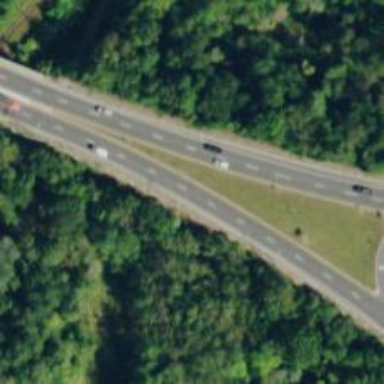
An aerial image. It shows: Asphalt road designated as trunk highway.